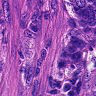
Metastatic tissue present: yes